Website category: sports
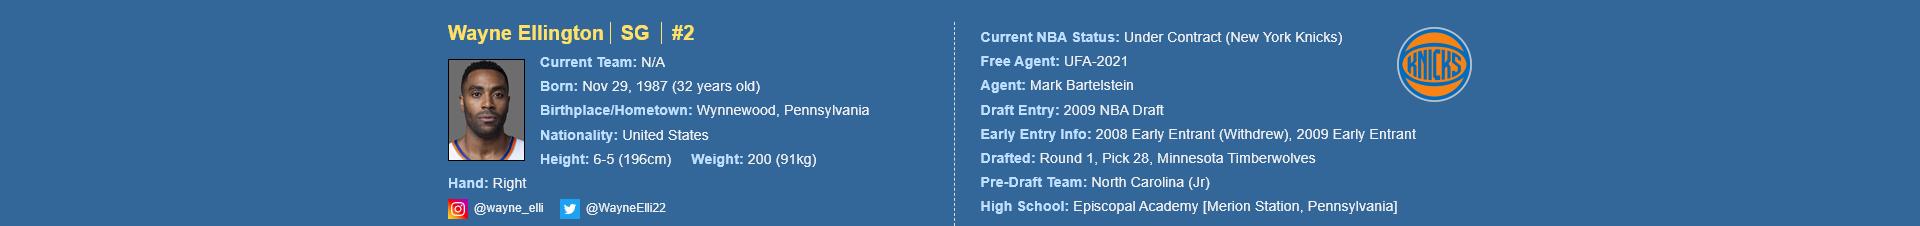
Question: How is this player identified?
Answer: Wayne Ellington

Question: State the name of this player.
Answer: Wayne Ellington

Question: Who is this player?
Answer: Wayne Ellington

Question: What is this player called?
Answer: Wayne Ellington

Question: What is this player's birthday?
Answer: Nov 29, 1987

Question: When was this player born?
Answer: Nov 29, 1987

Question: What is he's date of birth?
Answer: Nov 29, 1987

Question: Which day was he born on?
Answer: Nov 29, 1987

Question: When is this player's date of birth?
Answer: Nov 29, 1987

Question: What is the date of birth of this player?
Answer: Nov 29, 1987

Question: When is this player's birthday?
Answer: Nov 29, 1987

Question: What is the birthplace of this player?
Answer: Wynnewood, Pennsylvania

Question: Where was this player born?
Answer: Wynnewood, Pennsylvania

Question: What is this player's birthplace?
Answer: Wynnewood, Pennsylvania

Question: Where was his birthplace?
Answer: Wynnewood, Pennsylvania

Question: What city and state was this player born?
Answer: Wynnewood, Pennsylvania

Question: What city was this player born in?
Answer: Wynnewood, Pennsylvania

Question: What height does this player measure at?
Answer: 6-5 (196cm)

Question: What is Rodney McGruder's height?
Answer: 6-5 (196cm)

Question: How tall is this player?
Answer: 6-5 (196cm)

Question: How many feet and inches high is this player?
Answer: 6-5 (196cm)

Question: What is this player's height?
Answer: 6-5 (196cm)

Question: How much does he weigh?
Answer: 200 (91kg)

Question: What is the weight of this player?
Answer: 200 (91kg)

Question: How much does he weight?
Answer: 200 (91kg)

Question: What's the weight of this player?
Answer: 200 (91kg)

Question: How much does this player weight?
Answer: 200 (91kg)

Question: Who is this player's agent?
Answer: Mark Bartelstein

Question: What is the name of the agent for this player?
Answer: Mark Bartelstein

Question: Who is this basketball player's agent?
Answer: Mark Bartelstein

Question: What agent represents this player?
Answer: Mark Bartelstein

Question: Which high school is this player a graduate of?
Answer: Episcopal Academy

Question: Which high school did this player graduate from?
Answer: Episcopal Academy

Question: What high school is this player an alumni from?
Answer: Episcopal Academy

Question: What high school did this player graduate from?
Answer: Episcopal Academy

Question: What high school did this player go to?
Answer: Episcopal Academy

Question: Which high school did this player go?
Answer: Episcopal Academy